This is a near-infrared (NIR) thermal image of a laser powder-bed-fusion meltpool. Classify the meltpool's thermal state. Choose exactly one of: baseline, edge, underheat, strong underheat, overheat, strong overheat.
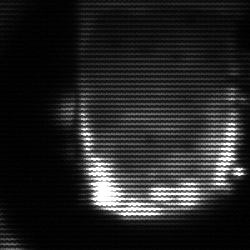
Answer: baseline